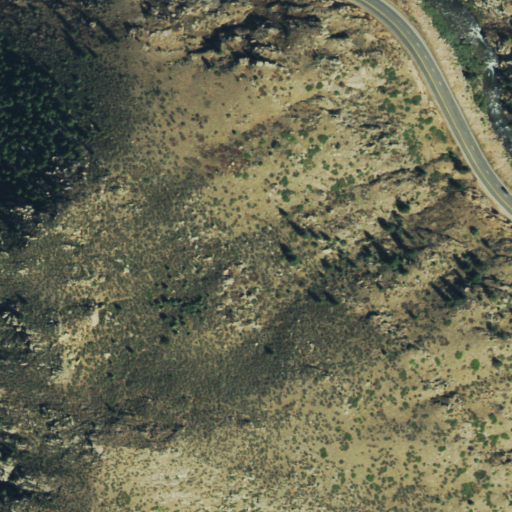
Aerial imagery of valley in Colorado named Guy Gulch containing shrub, evergreen forest, medium intensity development, and low intensity development